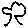
Label: tree